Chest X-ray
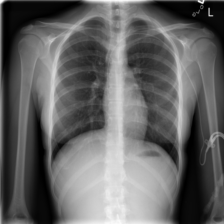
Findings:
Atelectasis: negative
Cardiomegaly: negative
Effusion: negative
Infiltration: positive
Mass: negative
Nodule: negative
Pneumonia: negative
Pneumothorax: negative
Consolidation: negative
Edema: negative
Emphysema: negative
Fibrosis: negative
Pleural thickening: negative
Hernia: negative